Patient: sex F, age 73
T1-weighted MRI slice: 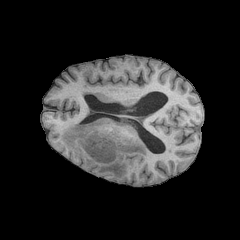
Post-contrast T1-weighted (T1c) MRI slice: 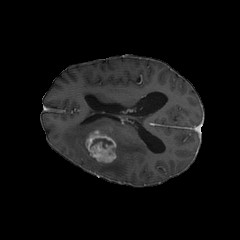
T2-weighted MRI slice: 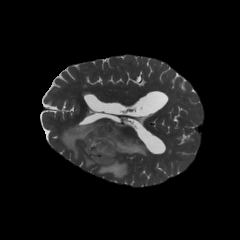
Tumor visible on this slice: yes
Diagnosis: Glioblastoma, IDH-wildtype
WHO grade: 4